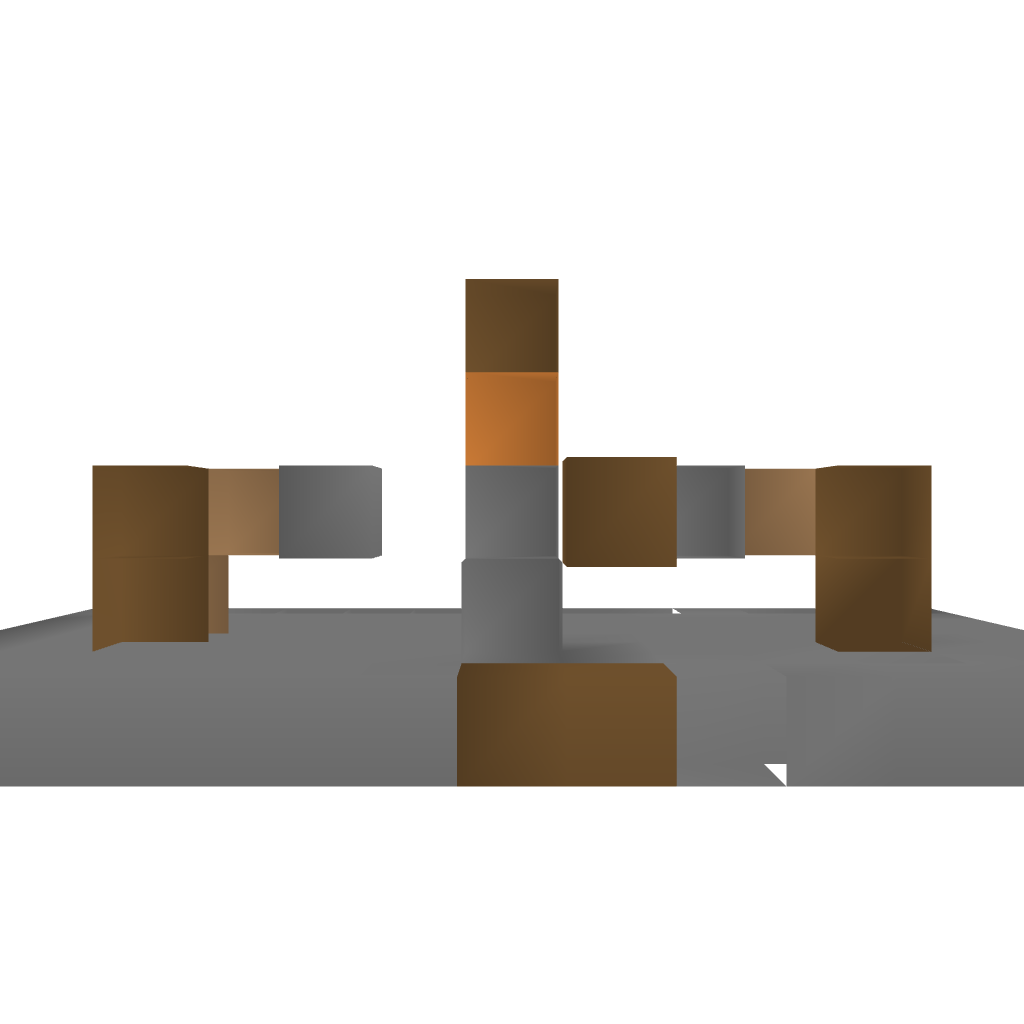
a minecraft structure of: Iron Golem Self Builder bad low quality